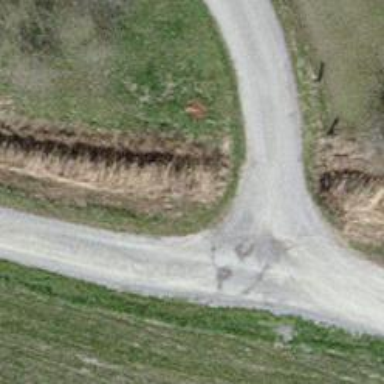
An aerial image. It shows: Culvert tunnel.